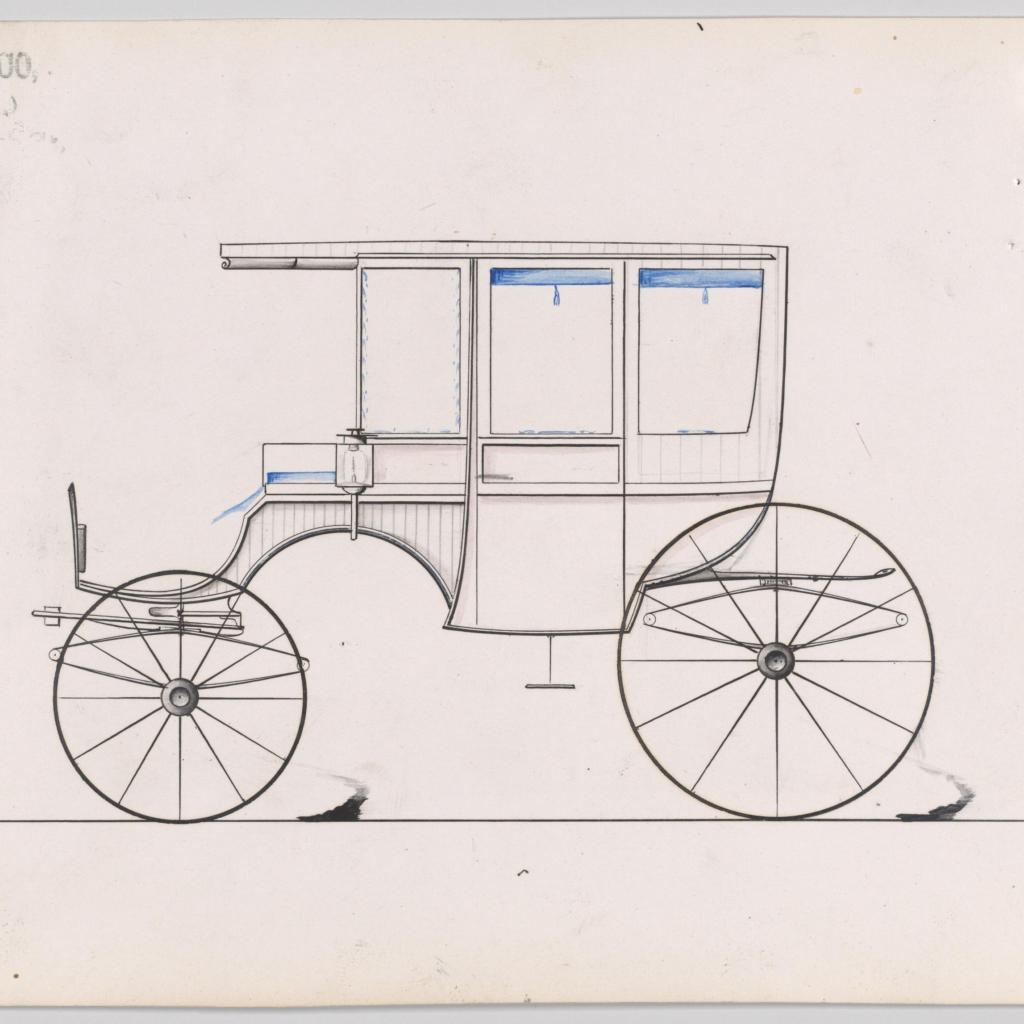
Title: Design for 6 seat Rockaway, no. 3188a
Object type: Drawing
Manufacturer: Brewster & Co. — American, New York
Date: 1876
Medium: Pen and black ink, watercolor and gouache
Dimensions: Sheet: 6 3/16 x 9 3/8 in. (15.7 x 23.8 cm)
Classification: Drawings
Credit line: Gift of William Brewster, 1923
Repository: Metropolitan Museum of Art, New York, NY